Question: first of all, I'm a newbie with Matlab. I just use it because I need the Control System Toolboox for my university.
Yesterday, I launched this script:
'''
%
% Esempio 11.2
%
clear all
close all
clc
%
numG=10;
denG=conv([10 1],[5 1]);denG=conv(denG,[1 1]);
G=tf(numG,denG);
%
numRA=8*denG;
denRA=conv([250 1],[0.4 1]);denRA=conv(denRA,[0.4 1]);
RA=tf(numRA,denRA);
numRB=8*conv([10 1],[5 1]);
denRB=conv([250 1],[0.4 1]);
RB=tf(numRB,denRB);
numRC=8*conv([5 1],[1 1]);
denRC=conv([0.02 1],[0.02 1]);
RC=tf(numRC,denRC);
numRD=0.025*conv([10 1],[5 1]);
denRD=[1 1 0];
RD=tf(numRD,denRD);
%
LA=G*RA;
LB=G*RB;
LC=G*RC;
LD=G*RD;
% calcolo margini di guadagno e di fase
[kmA,pmA,wpA,wcA]=margin(LA);
[kmB,pmB,wpB,wcB]=margin(LB);
[kmC,pmC,wpC,wcC]=margin(LC);
[kmD,pmD,wpD,wcD]=margin(LD);
% calcolo massimo ritardo tollerabile
tauA=(pmA/wcA)*pi/180;
tauB=(pmB/wcB)*pi/180;
tauC=(pmC/wcC)*pi/180;
tauD=(pmD/wcD)*pi/180;
%
FA=LA/(1+LA);
FB=LB/(1+LB);
FC=LC/(1+LC);
FD=LD/(1+LD);
%
QA=RA/(1+LA);
QB=RB/(1+LB);
QC=RC/(1+LC);
QD=RD/(1+LD);
%
% Figura 11.4
w=logspace(-2,2,1000);
[mL1,pL1]=bode(8*G,w);
mL1=20*log10(mL1);
mL1=squeeze(mL1)';
pL1=squeeze(pL1)';
subplot(211),semilogx(w,mL1),grid
xlabel('\omega'),ylabel('dB')
subplot(212),semilogx(w,pL1),grid
xlabel('\omega'),ylabel('gradi')
% Figura 11.6
w=logspace(-2,2,1000);
[mLC,pLC]=bode(LC,w);
mLC=20*log10(mLC);
mLC=squeeze(mLC)';
pLC=squeeze(pLC)';
figure
subplot(211),semilogx(w,mLC),grid
xlabel('\omega'),ylabel('dB')
subplot(212),semilogx(w,pLC),grid
xlabel('\omega'),ylabel('gradi')
% Figura 11.8
w=logspace(-2,2,1000);
[mRA,pRA]=bode(RA,w);
mRA=20*log10(mRA);mRA=squeeze(mRA)';pRA=squeeze(pRA)';
[mRB,pRB]=bode(RB,w);
mRB=20*log10(mRB);mRB=squeeze(mRB)';pRB=squeeze(pRB)';
[mRC,pRC]=bode(RC,w);
mRC=20*log10(mRC);mRC=squeeze(mRC)';pRC=squeeze(pRC)';
[mRD,pRD]=bode(RD,w);
mRD=20*log10(mRD);mRD=squeeze(mRD)';pRD=squeeze(pRD)';
figure
subplot(211),semilogx(w,mRA,w,mRB,w,mRC,w,mRD),grid
xlabel('\omega'),ylabel('dB')
legend('A','B','C','D')
subplot(212),semilogx(w,pRA,w,pRB,w,pRC,w,pRD),grid
xlabel('\omega'),ylabel('gradi')
legend('A','B','C','D')
% Figura 11.9
t=0:0.01:25;
yA=step(FA,t);
yB=step(FB,t);
yC=step(FC,t);
yD=step(FD,t);
figure
plot(t,yA,t,yB,t,yC,t,yD),grid
xlabel('t'),ylabel('y')
legend('A','B','C','D')
% Figura 11.10
t=0:0.01:5;
uA=step(QA,t);
uB=step(QB,t);
uC=step(QC,t)/1e4;
uD=step(QD,t);
figure
plot(t,uA,t,uB,t,uC,t,uD),grid
xlabel('t'),ylabel('u')
legend('A','B','C (x10^4)','D')
% Figura 11.11
Gp=G*tf(4,[1 0.4 4]);
FpA=RA*Gp/(1+RA*Gp);
FpB=RB*Gp/(1+RB*Gp);
FpC=RC*Gp/(1+RC*Gp);
FpD=RD*Gp/(1+RD*Gp);
t=0:0.01:25;
yA=step(FpA,t);
yB=step(FpB,t);
yC=step(FpC,t);
yD=step(FpD,t);
figure
plot(t,yA,t,yB,t,yC,t,yD),grid
xlabel('t'),ylabel('y')
axis([0 25 0 1.2])
legend('A','B','C','D')
% Figura 11.12
t=0:0.01:25;
yrif=ones(size(t));
n=sin(2*t);
yA=lsim(FA,yrif-n,t);
yB=lsim(FB,yrif-n,t);
yC=lsim(FC,yrif-n,t);
yD=lsim(FD,yrif-n,t);
figure
plot(t,yA,t,yB,t,yC,t,yD),grid
xlabel('t'),ylabel('y')
legend('A','B','C','D')
'''
Now, each time i plot something with 'bode' function or 'nyquist' function, or simply 'plot' function, appears like this:

What can I do to solve this problem? Thank you!
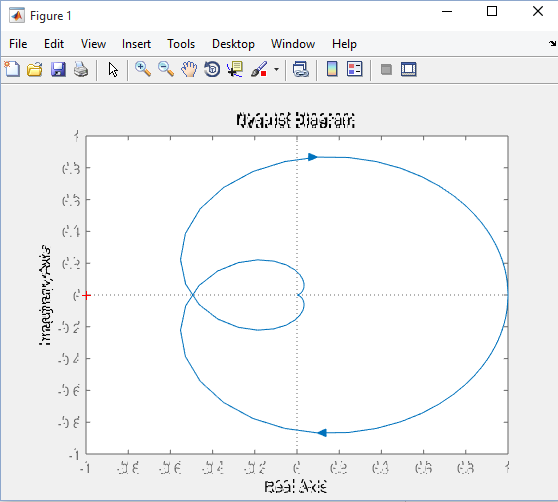
Answer: ### Update drivers
Update your graphics driver to the latest version. This might solve the problem already.
### OpenGL
On Windows and Linux you can use OpenGL instead of the systems hardware to render the graphics. Therefore you can execute the following command, so Matlab opens in OpenGL-mode in the future:
'''
opengl('save','software')
'''
If you want to start Matlab using the systems hardware, use the following command to change it back:
'''
opengl('save','hardware')
'''
In case you just want to start Matlab in OpenGL-mode once, you can open Matlab in the command prompt of your operation system with the '-softwareopengl' argument:
'''
matlab -softwareopengl
'''